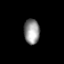
Tissue: lung
Cell type: Endothelial cells
Senescence score: 0.5824
Nuclear area (px): 388
Mean DAPI intensity: 144.706